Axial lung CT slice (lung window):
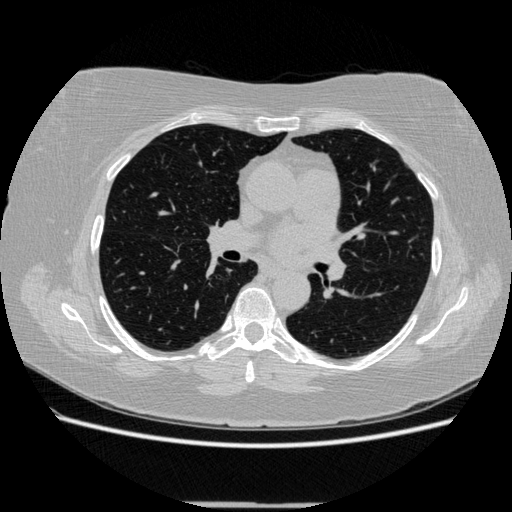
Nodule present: no